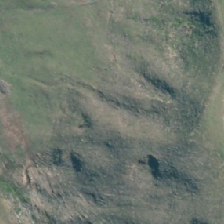
Land cover: harvested_forest